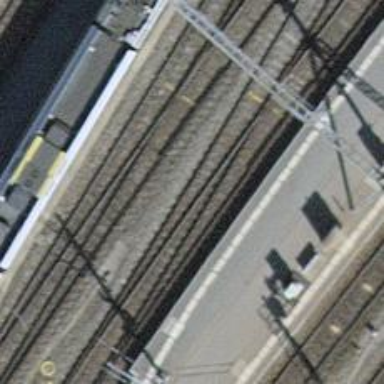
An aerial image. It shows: Railway siding with electrified contact lines. The track type is main rail.